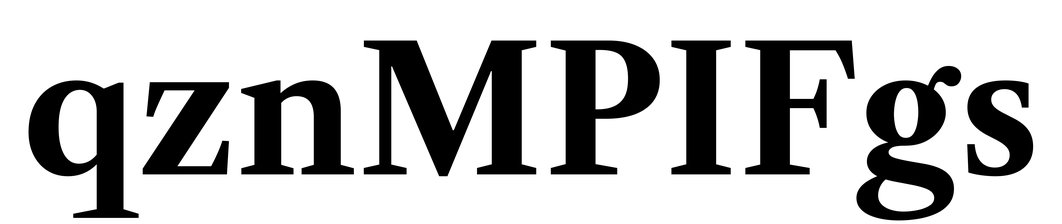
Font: LibreCaslonText_Bold